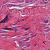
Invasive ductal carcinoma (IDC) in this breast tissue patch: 0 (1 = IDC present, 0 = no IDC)